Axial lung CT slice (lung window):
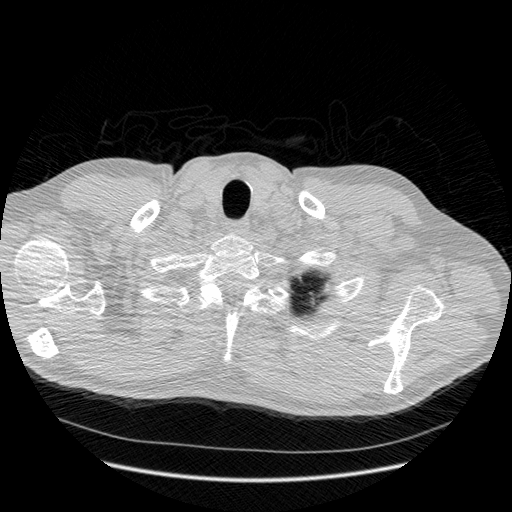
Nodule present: no